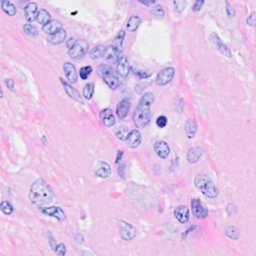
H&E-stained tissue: Breast